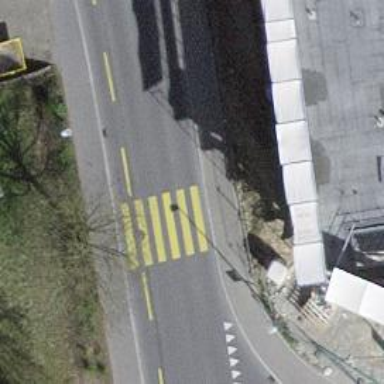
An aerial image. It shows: Marked crossing on the road.